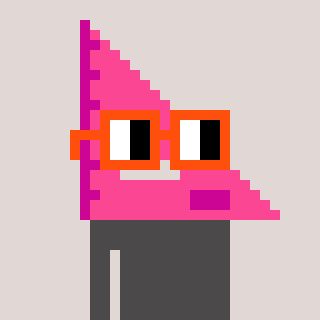
a pixel art character with square orange glasses, a squadron ruler-shaped head and a grayscale-colored body on a warm background